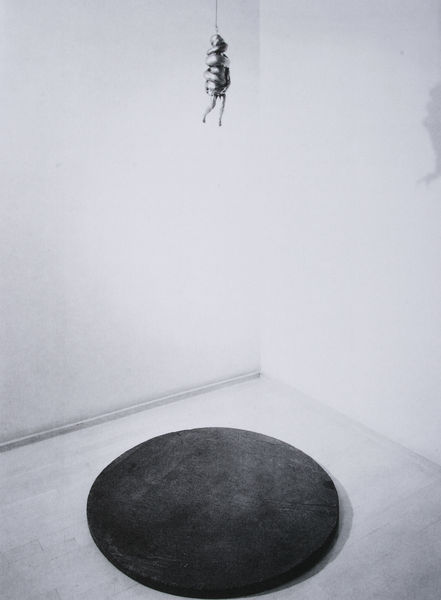
Titel: Spiral Woman
Künstler: Louise Bourgeois
Institution: Privatsammlung
Schlagwörter: weiß, grau, schwarz, zimmer, mensch, stein, schnur, kreis, rund, ecke, rind, faden, platte, foto, hängen, seil, scheibe, puppe, installation, buld, instalation, bourgeois, scnur